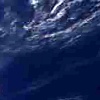
Label: water